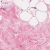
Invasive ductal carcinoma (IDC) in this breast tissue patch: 0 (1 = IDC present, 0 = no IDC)